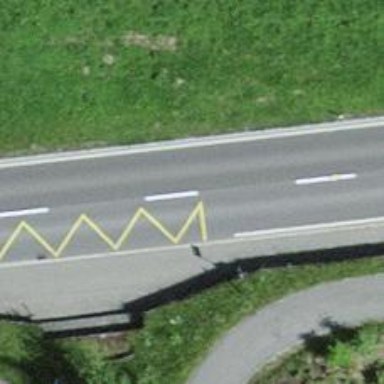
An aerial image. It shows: Public transport stop position.